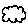
Label: cloud